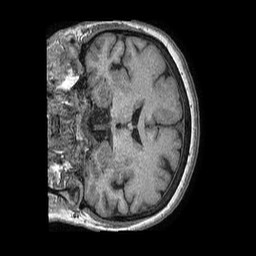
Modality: T1w
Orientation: coronal
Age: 72
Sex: female
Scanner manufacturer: philips
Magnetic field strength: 1.5 T
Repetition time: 0.007611 s
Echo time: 0.003472 s